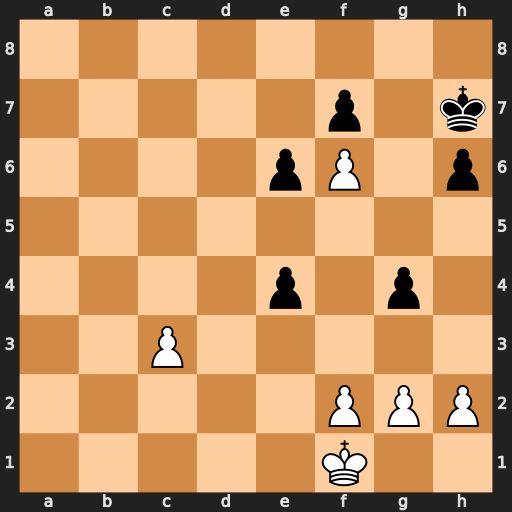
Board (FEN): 8/5p1k/4pP1p/8/4p1p1/2P5/5PPP/5K2
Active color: w
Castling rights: -
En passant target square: -
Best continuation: Ke2 Kg6 Ke3